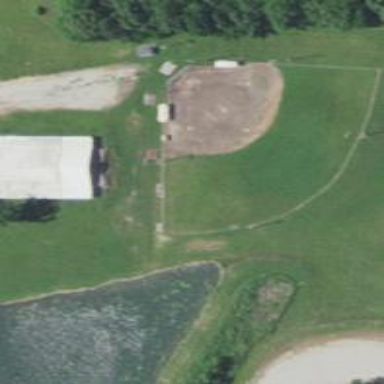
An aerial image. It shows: Baseball pitch for leisure land activities.